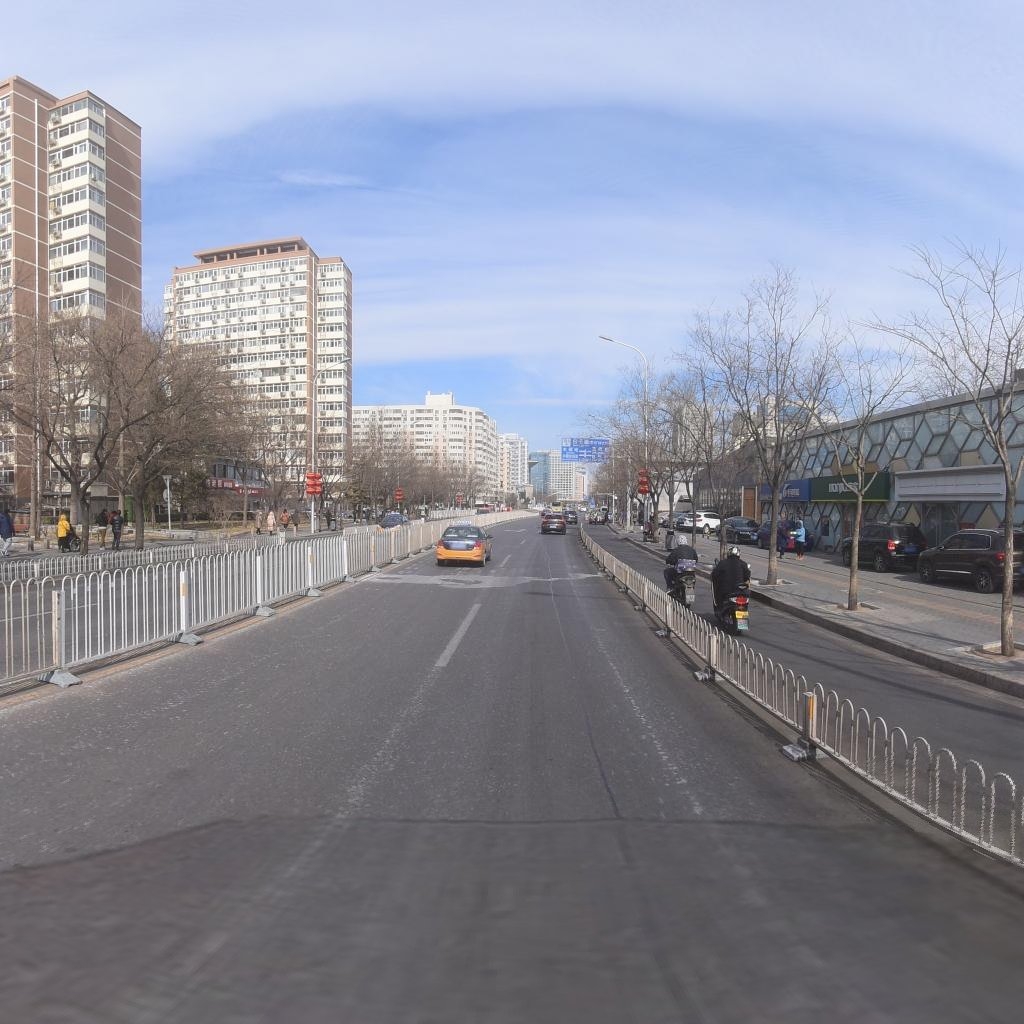
Region: Xicheng
Road damage annotations: longitudinal patch